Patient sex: M
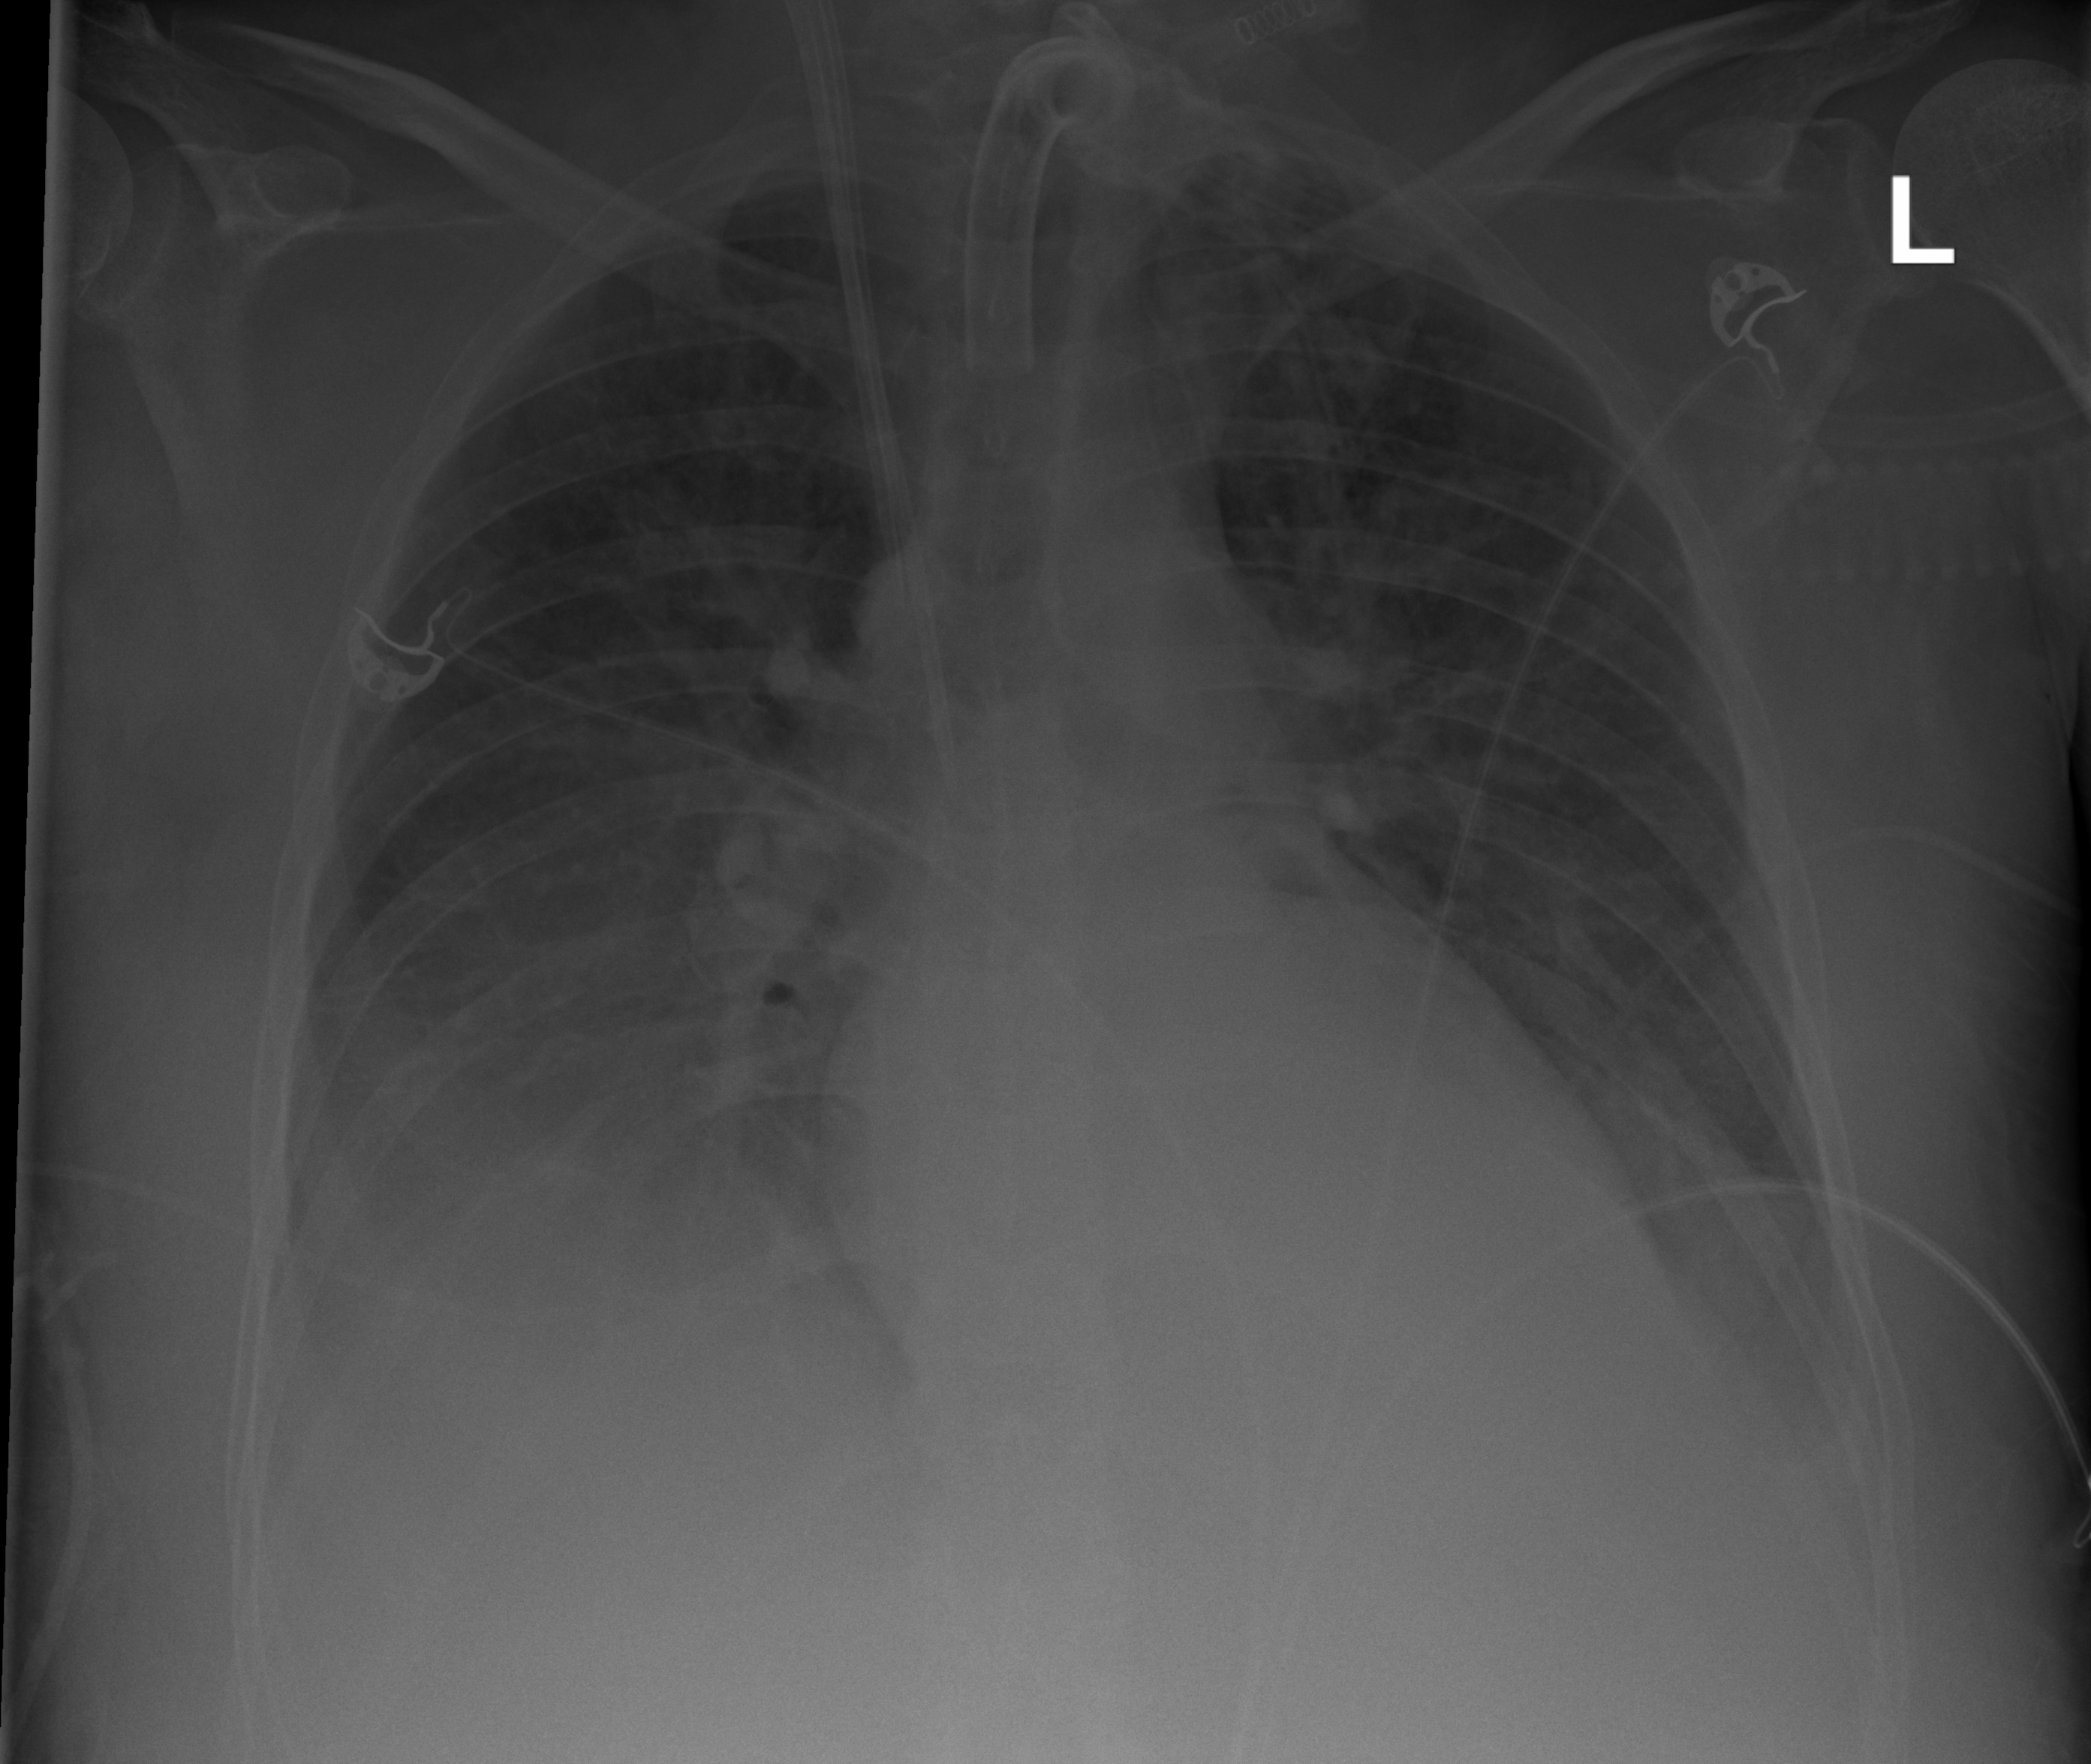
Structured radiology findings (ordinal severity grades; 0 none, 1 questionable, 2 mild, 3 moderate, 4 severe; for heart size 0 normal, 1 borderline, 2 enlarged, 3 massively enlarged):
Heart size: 1
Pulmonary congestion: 2
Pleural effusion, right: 2
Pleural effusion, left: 2
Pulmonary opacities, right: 3
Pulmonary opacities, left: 2
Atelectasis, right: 3
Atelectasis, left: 3